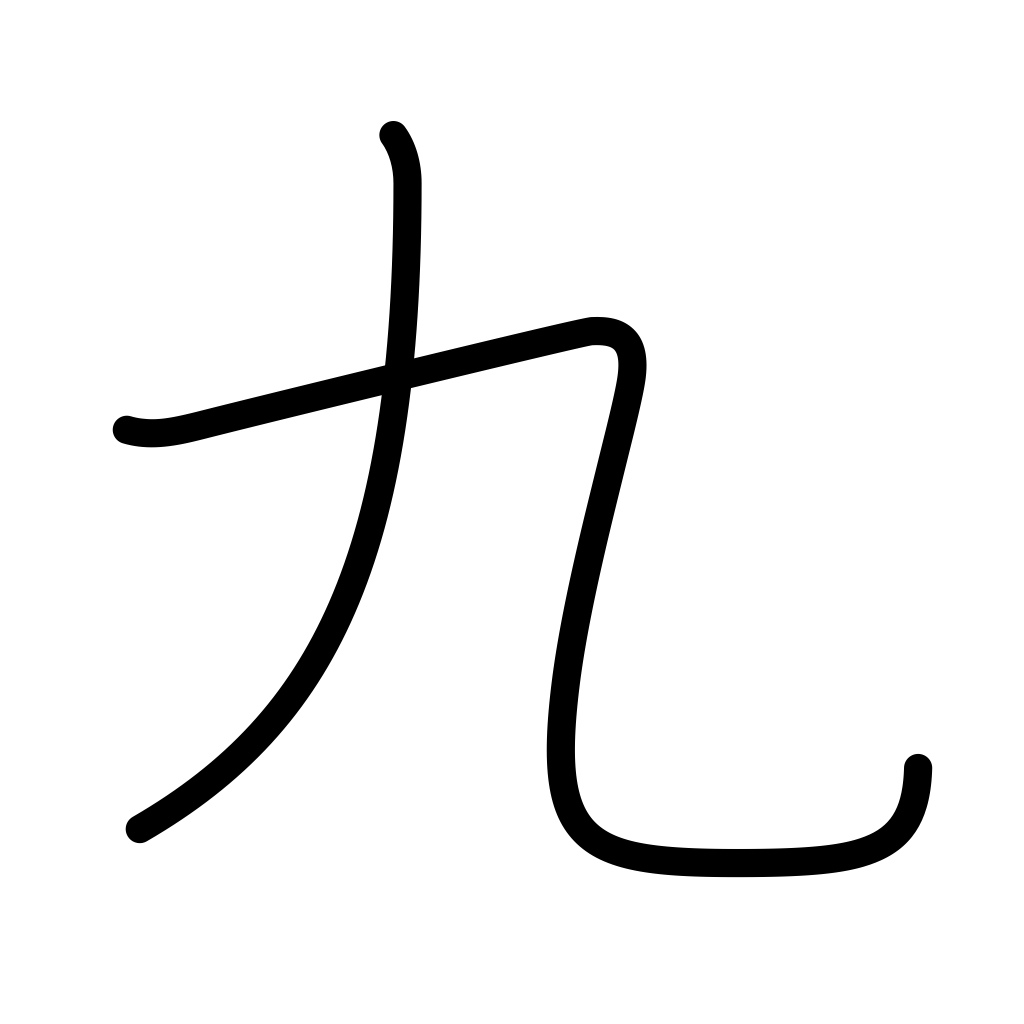
Meaning: nine